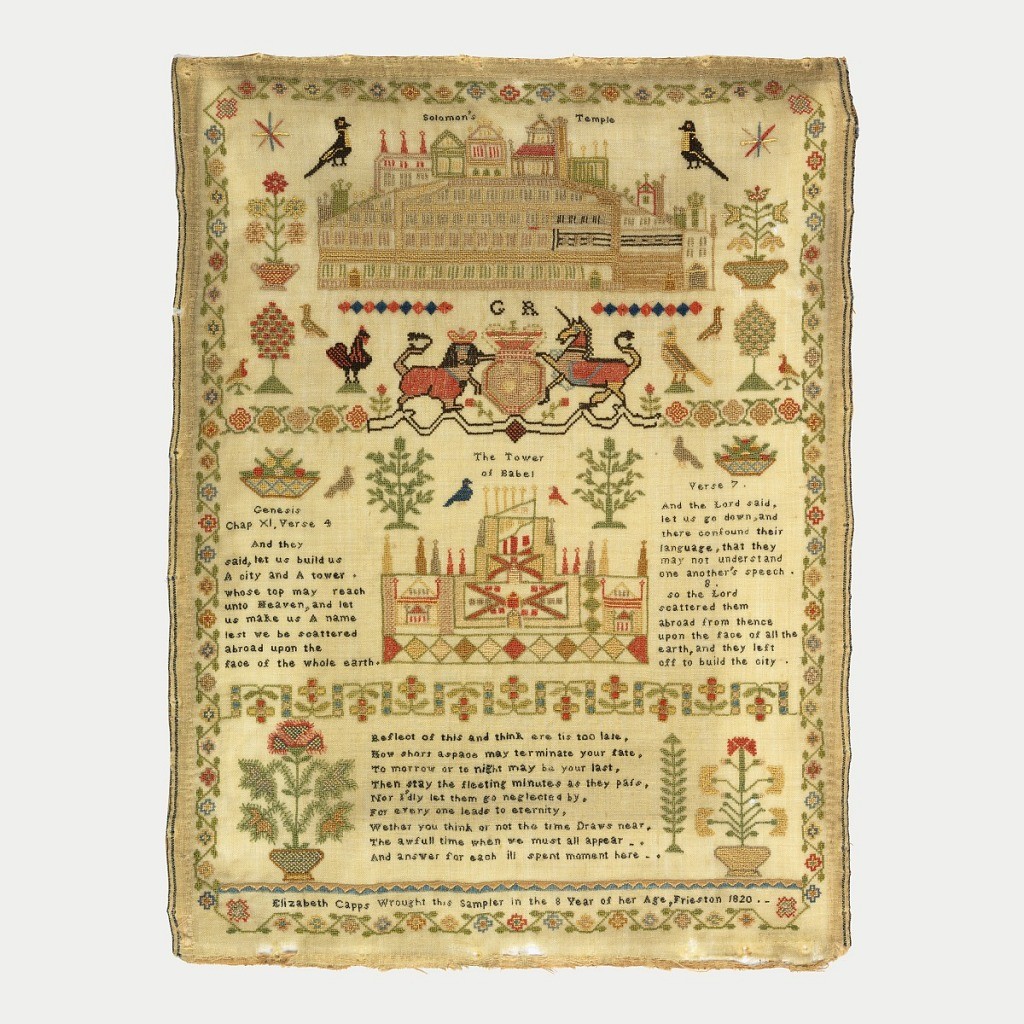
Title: Sampler
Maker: Elizabeth Capps
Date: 1820
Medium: silk embroidery, wool foundation Technique: cross and counted satin stitches on plain weave
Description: Solomon's Temple; shield with lion and unicorn; Tower of Babel verses and Biblical quotations; scattered ornaments throughout; inscription "Elizabeth Capps wrought this sampler in the 8th year of her age, Frieston, 1820."  Surrounded by floral border.